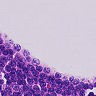
Metastatic tissue present: no